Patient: sex M, age 60
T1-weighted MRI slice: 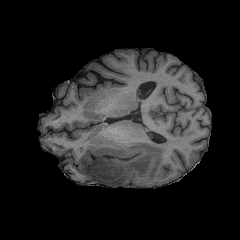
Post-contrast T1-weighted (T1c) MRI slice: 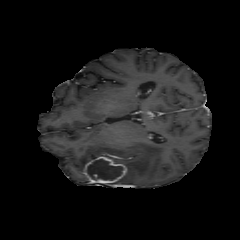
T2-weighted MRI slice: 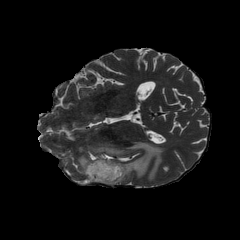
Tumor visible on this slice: yes
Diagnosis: Glioblastoma, IDH-wildtype
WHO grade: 4